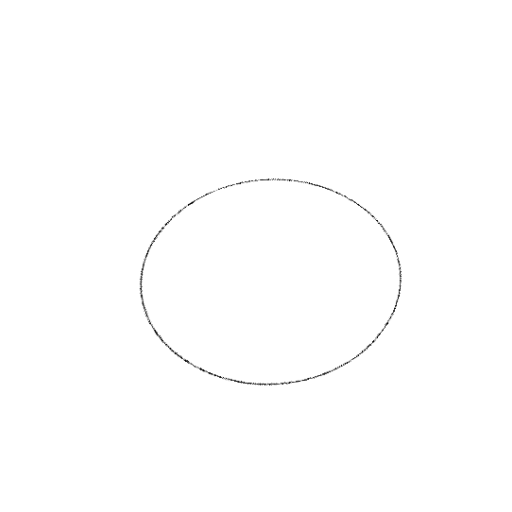
Crossing number: 0